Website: macys
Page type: gifting
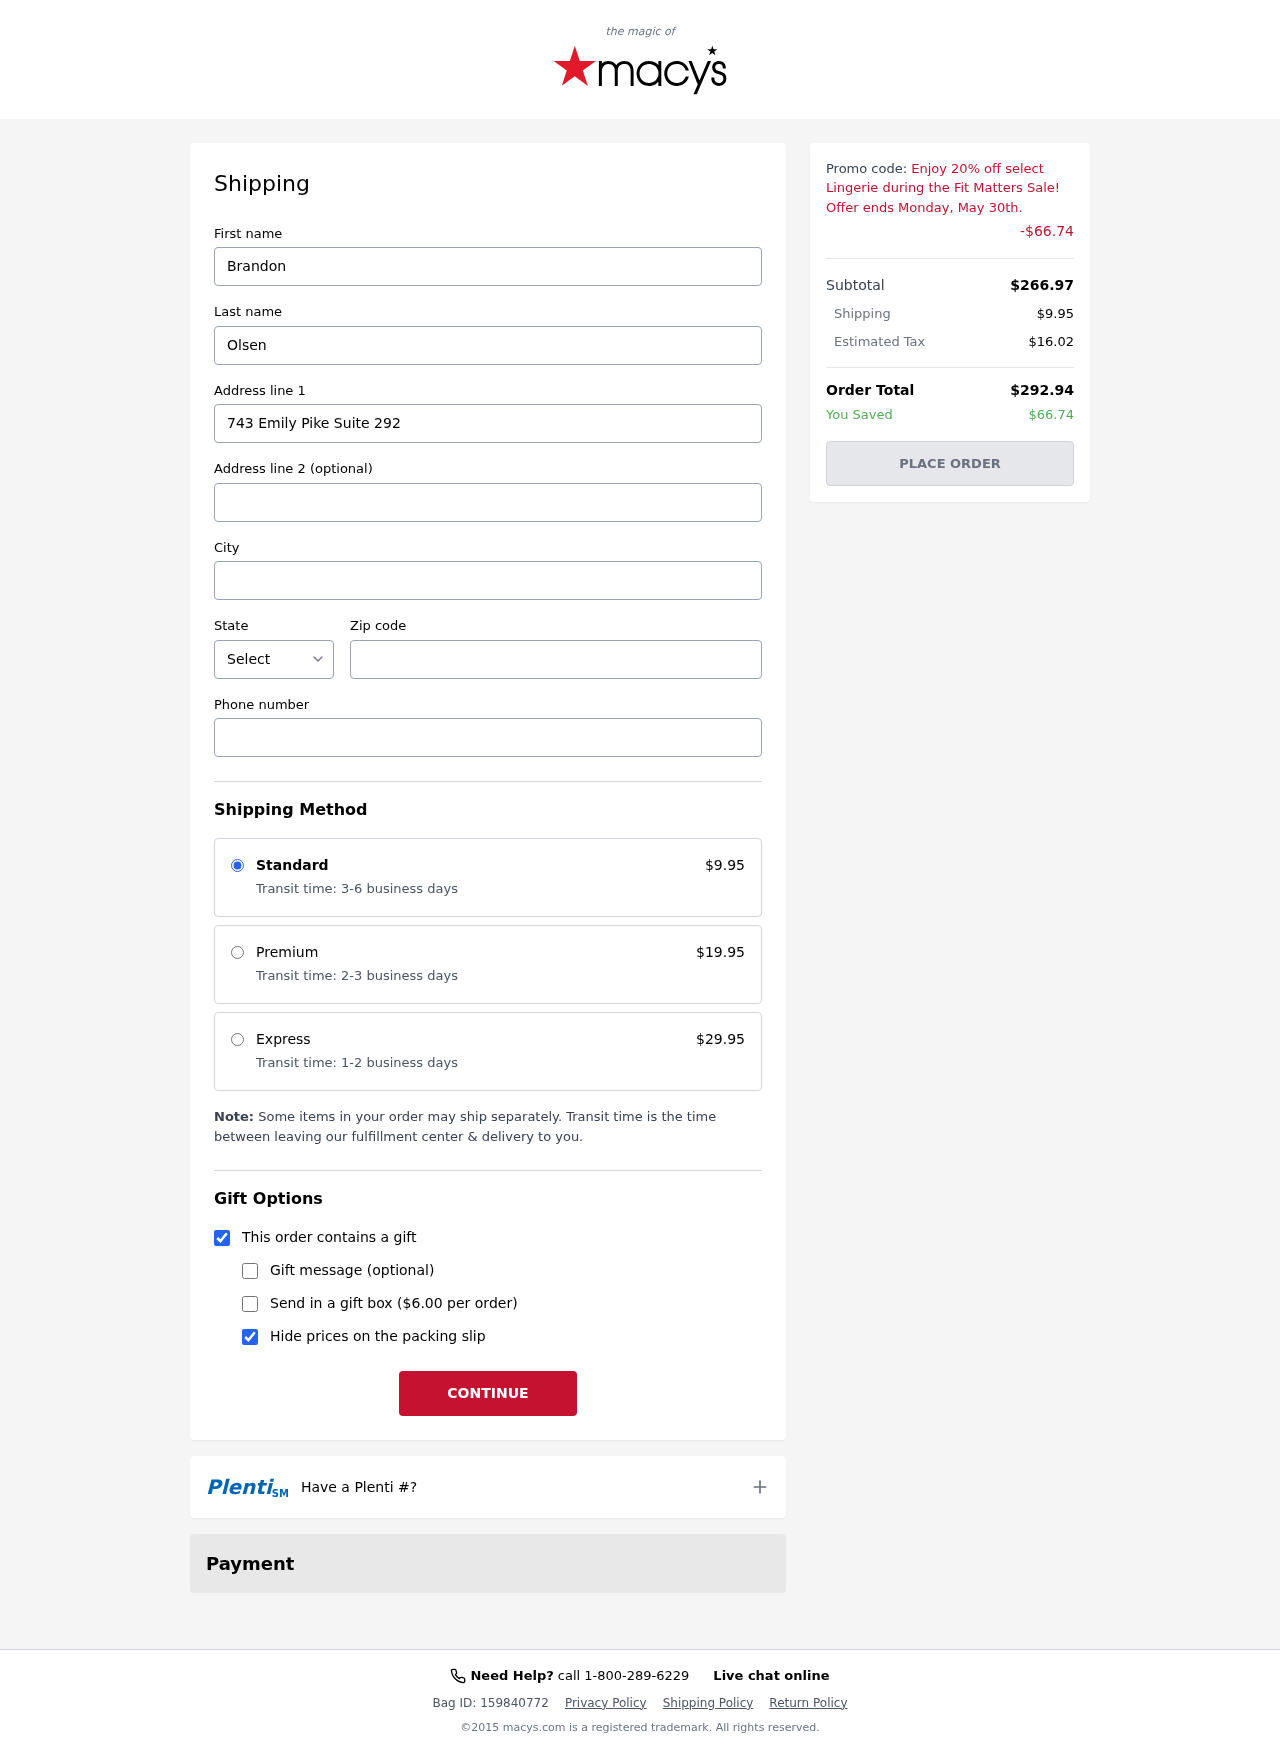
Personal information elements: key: PII_CITY
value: Lake Mark
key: PII_FIRSTNAME
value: Brandon
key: PII_LASTNAME
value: Olsen
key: PII_PHONE
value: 9959726343
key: PII_POSTCODE
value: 80372
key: PII_STATE_ABBR
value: NH
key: PII_STREET
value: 743 Emily Pike Suite 292
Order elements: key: ORDER_SHIPPING_COST
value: $9.95
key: ORDER_DISCOUNT
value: -$66.74
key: ORDER_SUBTOTAL
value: $266.97
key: ORDER_TAX
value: $16.02
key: ORDER_TOTAL
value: $292.94
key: ORDER_SAVINGS
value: $66.74